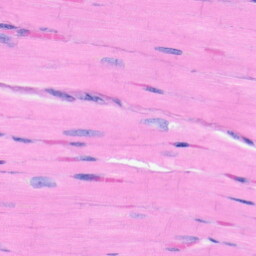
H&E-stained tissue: Heart